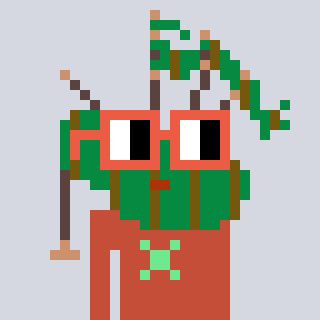
a pixel art character with square orange glasses, a bagpipe-shaped head and a rust-colored body on a cool background